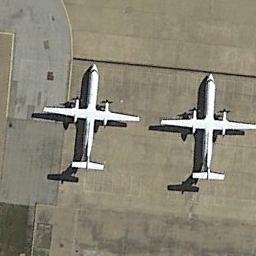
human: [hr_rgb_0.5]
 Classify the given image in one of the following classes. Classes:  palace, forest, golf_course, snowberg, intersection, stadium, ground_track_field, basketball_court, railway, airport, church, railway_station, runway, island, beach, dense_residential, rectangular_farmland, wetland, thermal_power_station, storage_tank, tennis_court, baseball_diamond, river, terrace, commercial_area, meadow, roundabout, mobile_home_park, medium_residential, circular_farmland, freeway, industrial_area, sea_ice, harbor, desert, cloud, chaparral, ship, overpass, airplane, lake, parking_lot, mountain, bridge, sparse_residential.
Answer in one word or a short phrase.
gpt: airplane